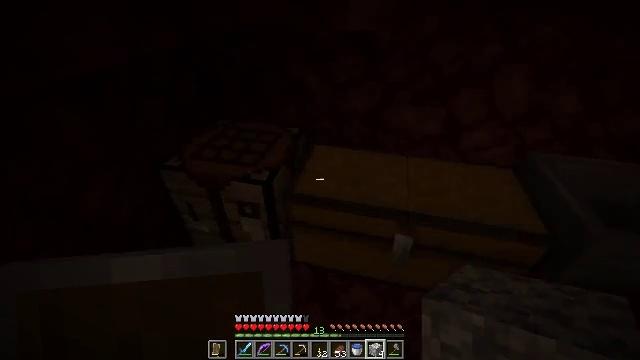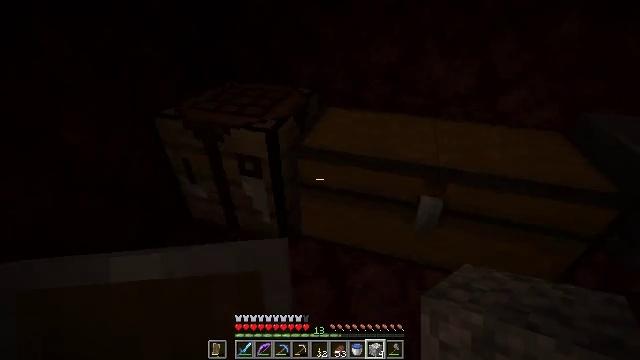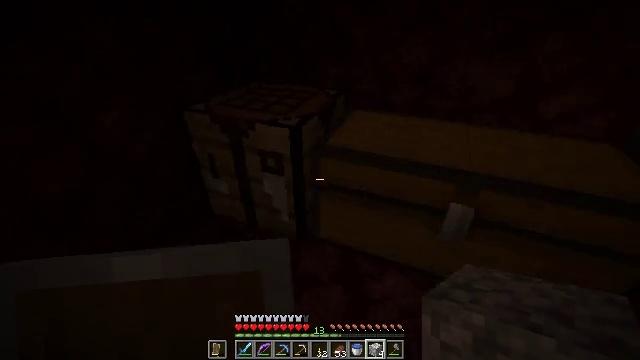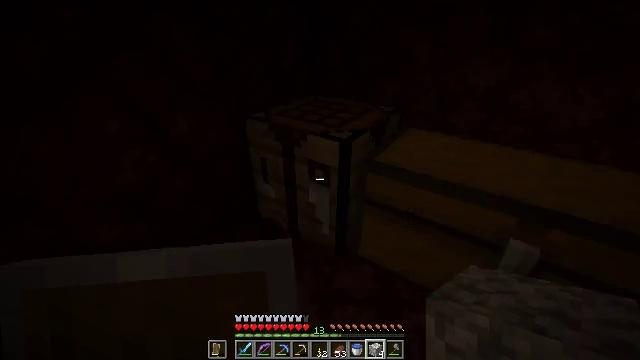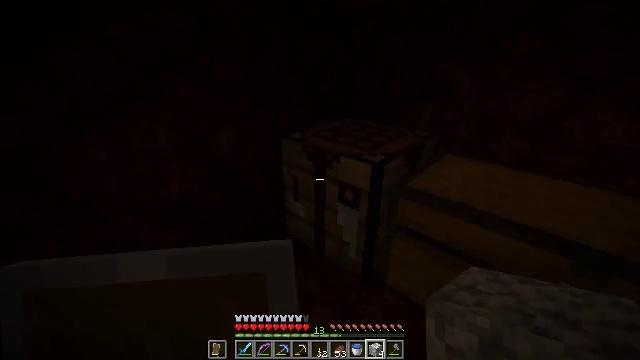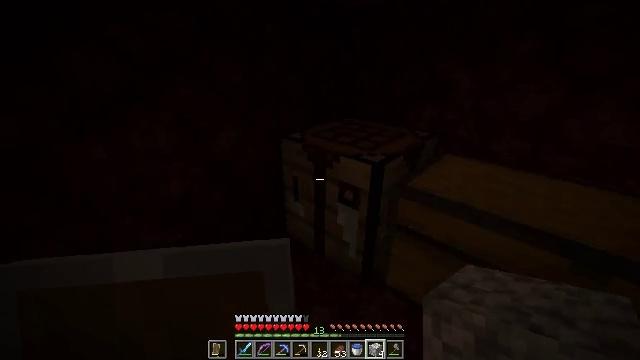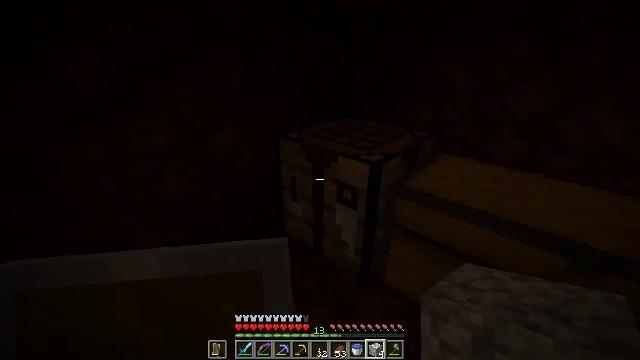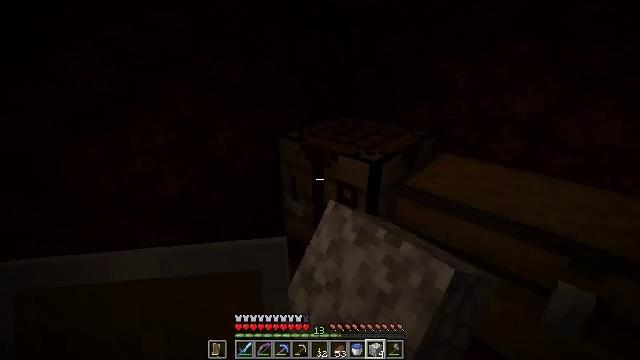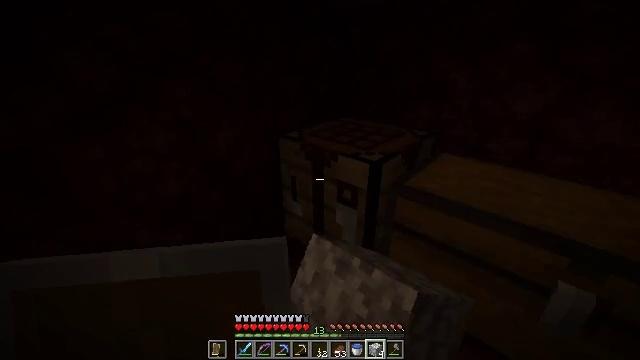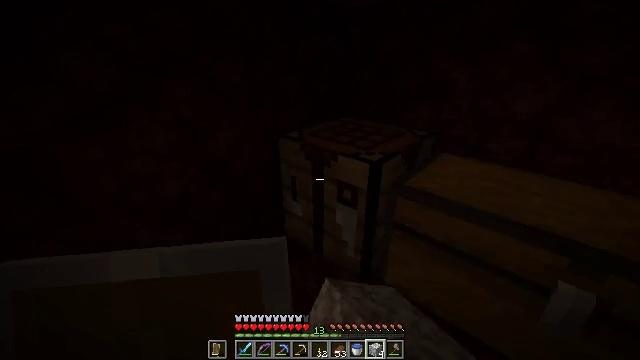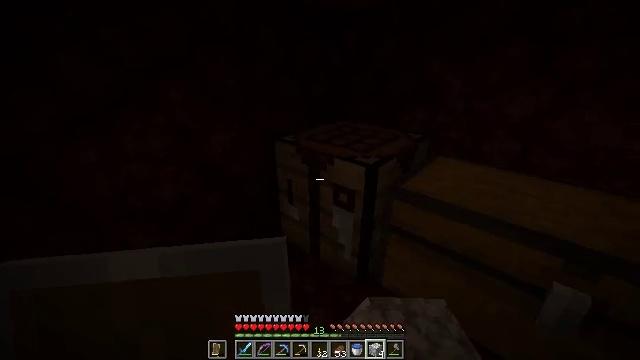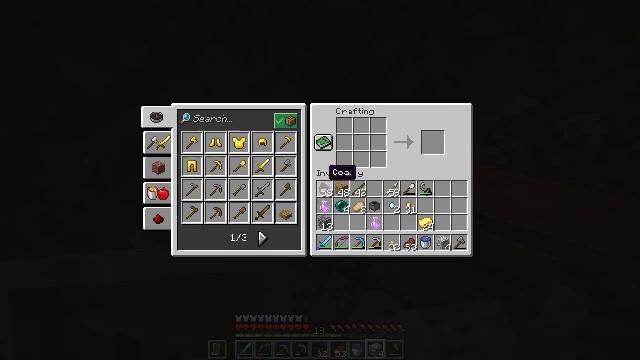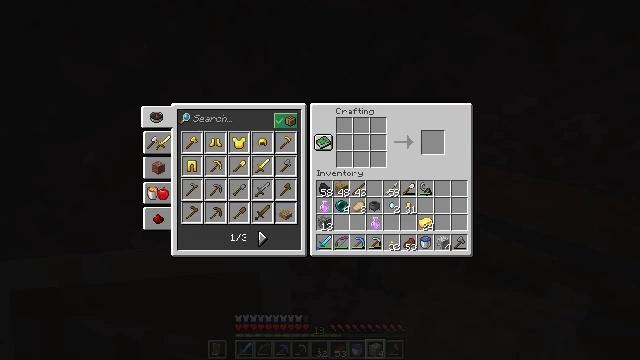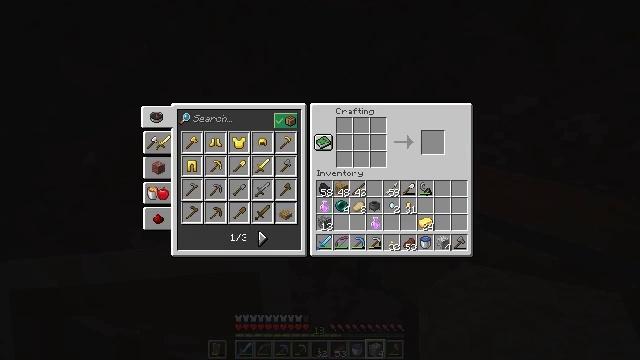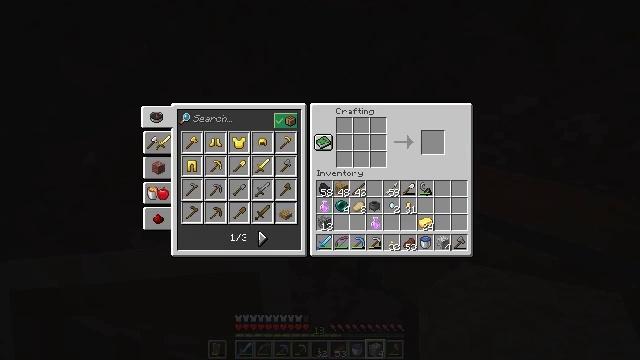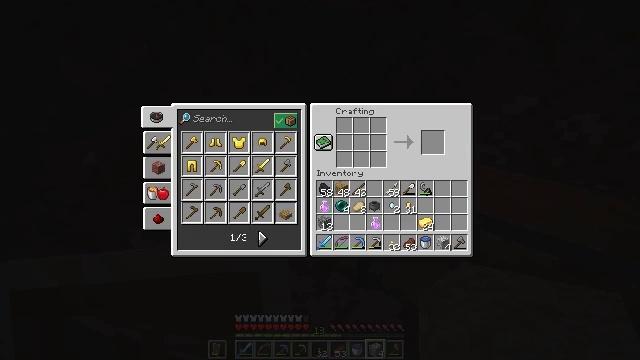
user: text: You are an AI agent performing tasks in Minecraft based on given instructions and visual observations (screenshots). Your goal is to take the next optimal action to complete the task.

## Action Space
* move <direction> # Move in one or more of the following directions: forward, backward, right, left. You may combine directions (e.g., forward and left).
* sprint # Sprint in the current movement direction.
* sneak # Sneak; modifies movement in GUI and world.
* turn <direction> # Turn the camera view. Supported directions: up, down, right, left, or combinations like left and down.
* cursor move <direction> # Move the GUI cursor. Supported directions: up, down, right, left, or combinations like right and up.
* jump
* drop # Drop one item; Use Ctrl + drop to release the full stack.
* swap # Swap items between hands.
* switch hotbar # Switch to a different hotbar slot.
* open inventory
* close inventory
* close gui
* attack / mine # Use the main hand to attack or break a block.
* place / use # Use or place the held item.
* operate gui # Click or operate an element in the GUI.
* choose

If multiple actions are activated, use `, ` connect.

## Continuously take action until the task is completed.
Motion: motion action
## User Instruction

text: Create a ladder using a crafting table.
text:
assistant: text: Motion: turn left and up
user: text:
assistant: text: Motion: turn left and up
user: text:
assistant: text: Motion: turn left and up
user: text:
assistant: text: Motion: turn left and up
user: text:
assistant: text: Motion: no_op
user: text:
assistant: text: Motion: use / place
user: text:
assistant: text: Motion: use / place
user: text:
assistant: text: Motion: no_op
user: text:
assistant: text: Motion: no_op
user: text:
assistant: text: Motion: no_op
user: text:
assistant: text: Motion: open gui
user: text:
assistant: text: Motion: cursor move left
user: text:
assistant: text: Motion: no_op
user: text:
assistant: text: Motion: no_op
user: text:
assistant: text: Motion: no_op
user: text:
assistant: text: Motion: cursor move left
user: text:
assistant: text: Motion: cursor move left
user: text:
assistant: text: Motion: cursor move left and down
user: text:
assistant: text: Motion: cursor move left and down
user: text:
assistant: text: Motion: no_op
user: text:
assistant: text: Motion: no_op
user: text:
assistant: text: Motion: cursor move left
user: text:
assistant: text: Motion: no_op
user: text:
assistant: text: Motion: no_op
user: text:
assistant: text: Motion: cursor move left
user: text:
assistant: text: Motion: operate gui
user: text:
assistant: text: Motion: operate gui
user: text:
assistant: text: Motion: cursor move up
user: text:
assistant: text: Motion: cursor move up
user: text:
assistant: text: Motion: no_op